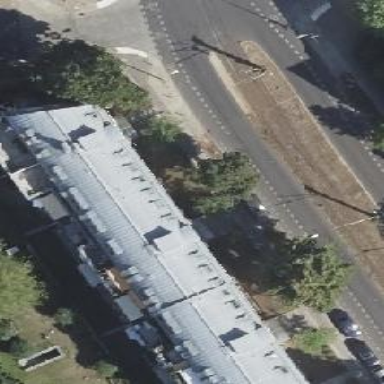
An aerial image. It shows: Apartment building with round-shaped roof.